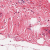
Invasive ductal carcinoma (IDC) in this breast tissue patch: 0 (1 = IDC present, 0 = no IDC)